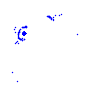
Particle: pion